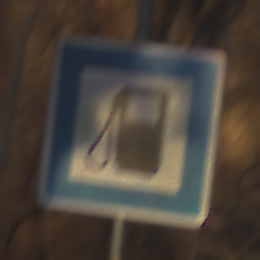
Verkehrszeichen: Tankstelle
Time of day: SunriseSunset
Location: Outdoor (Nature)
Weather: Clear
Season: Autumn
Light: Natural